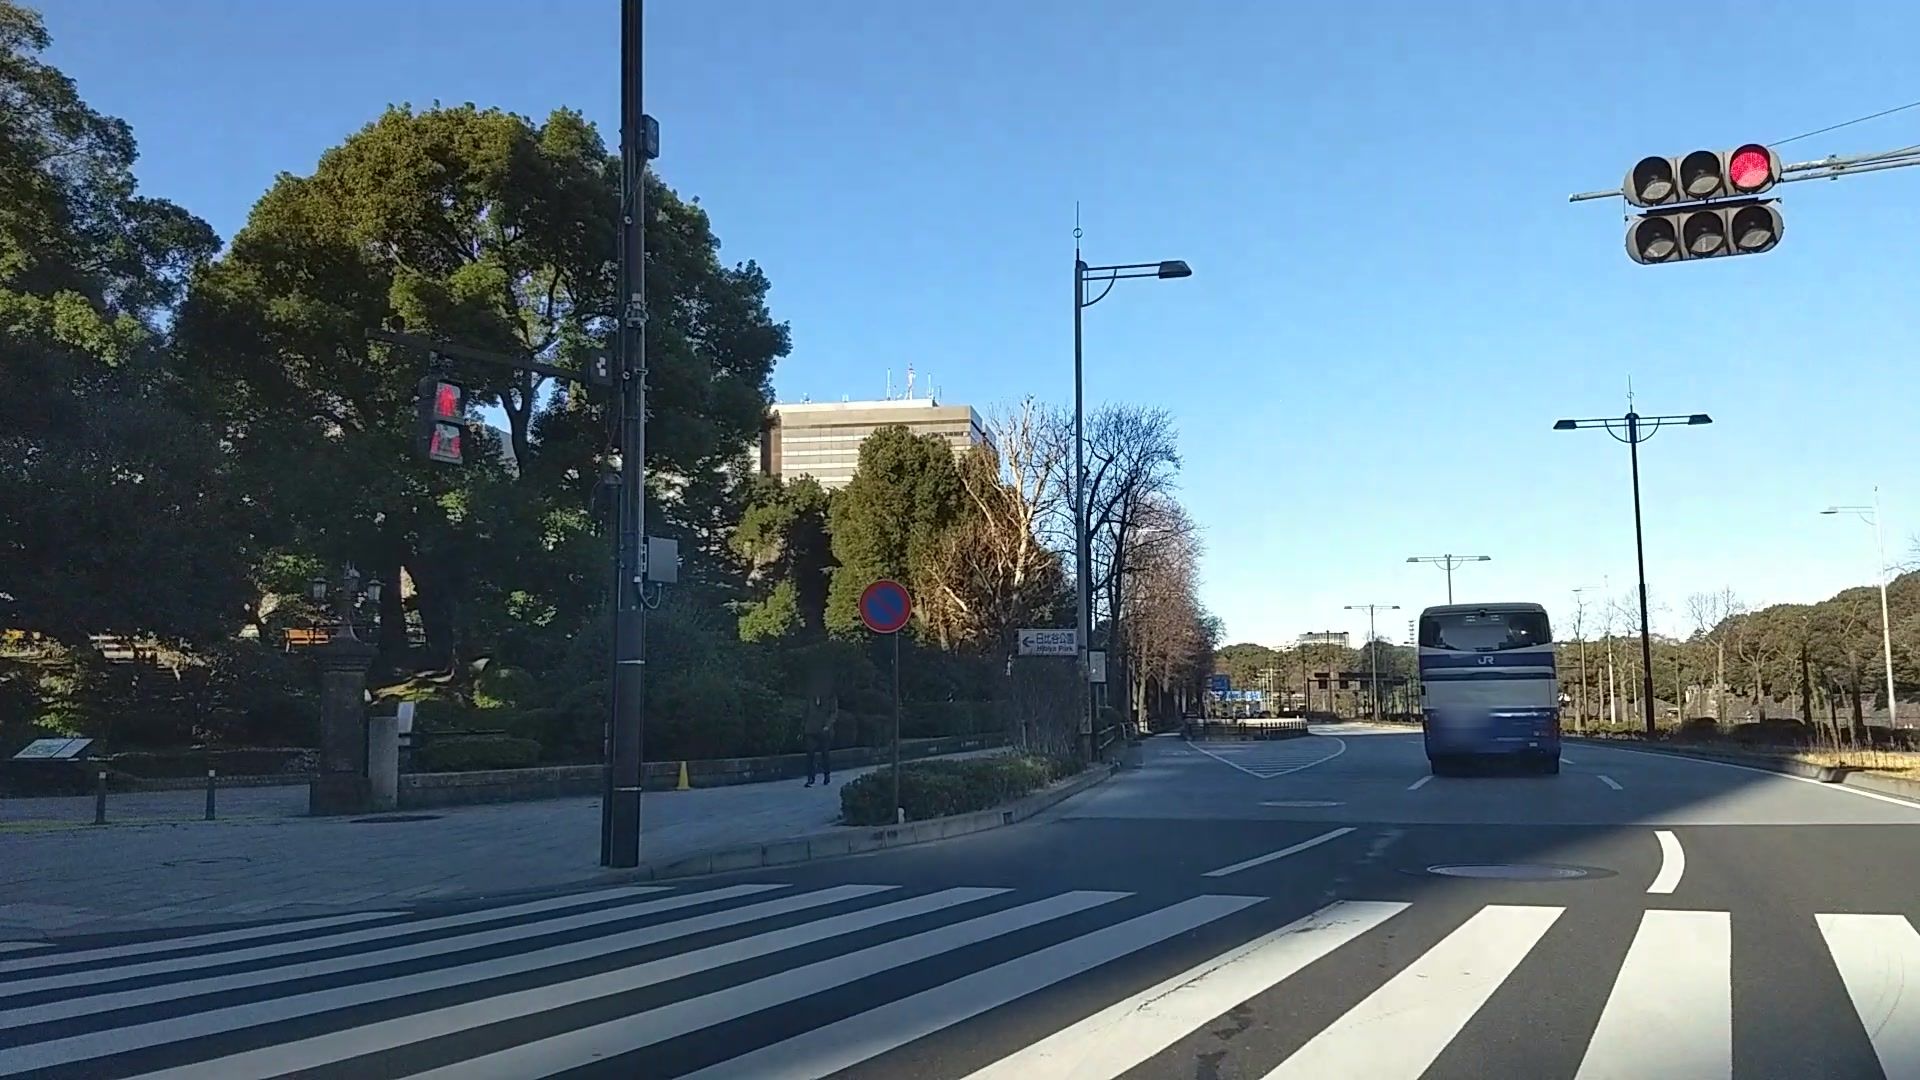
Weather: clear
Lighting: day
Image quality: good
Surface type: driving surface
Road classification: primary_link, primary
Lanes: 2
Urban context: urban centre
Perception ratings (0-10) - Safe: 4.76, Lively: 9.28, Beautiful: 7.42, Boring: 3.61, Depressing: 1.25, Wealthy: 7.37